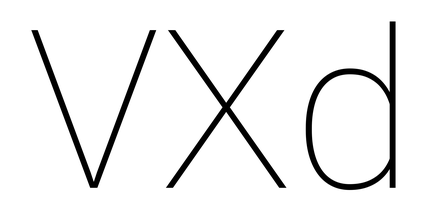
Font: Roboto_Thin